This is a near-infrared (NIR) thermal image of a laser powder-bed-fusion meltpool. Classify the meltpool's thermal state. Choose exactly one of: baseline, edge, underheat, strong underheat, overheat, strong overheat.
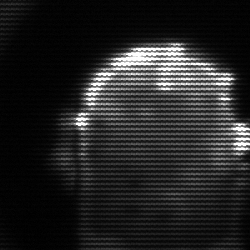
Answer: baseline